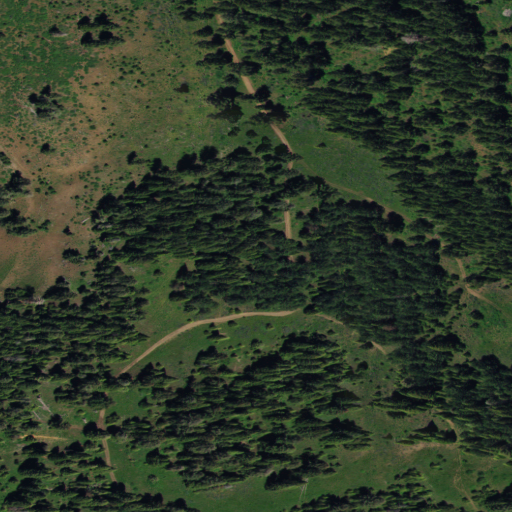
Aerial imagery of mountain in Idaho named Tool Cache containing evergreen forest and shrub